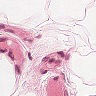
Metastatic tissue present: no